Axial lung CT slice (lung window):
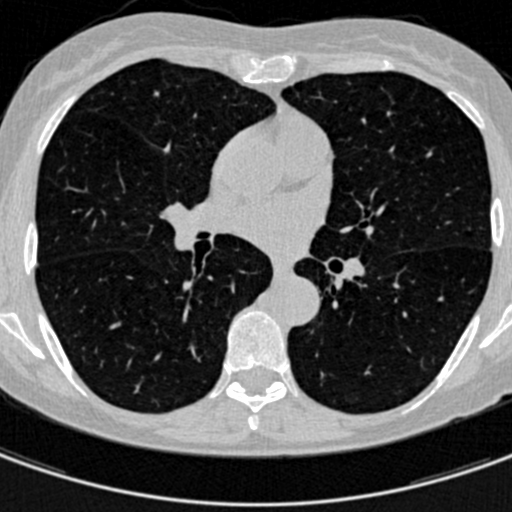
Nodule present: no